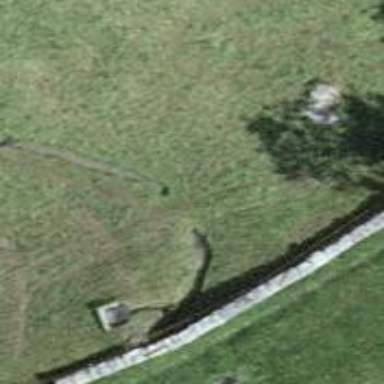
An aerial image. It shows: Culvert tunnel underneath ditch.